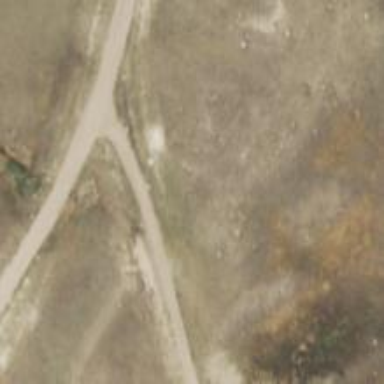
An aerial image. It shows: Road designated for service vehicles in wind farm area.